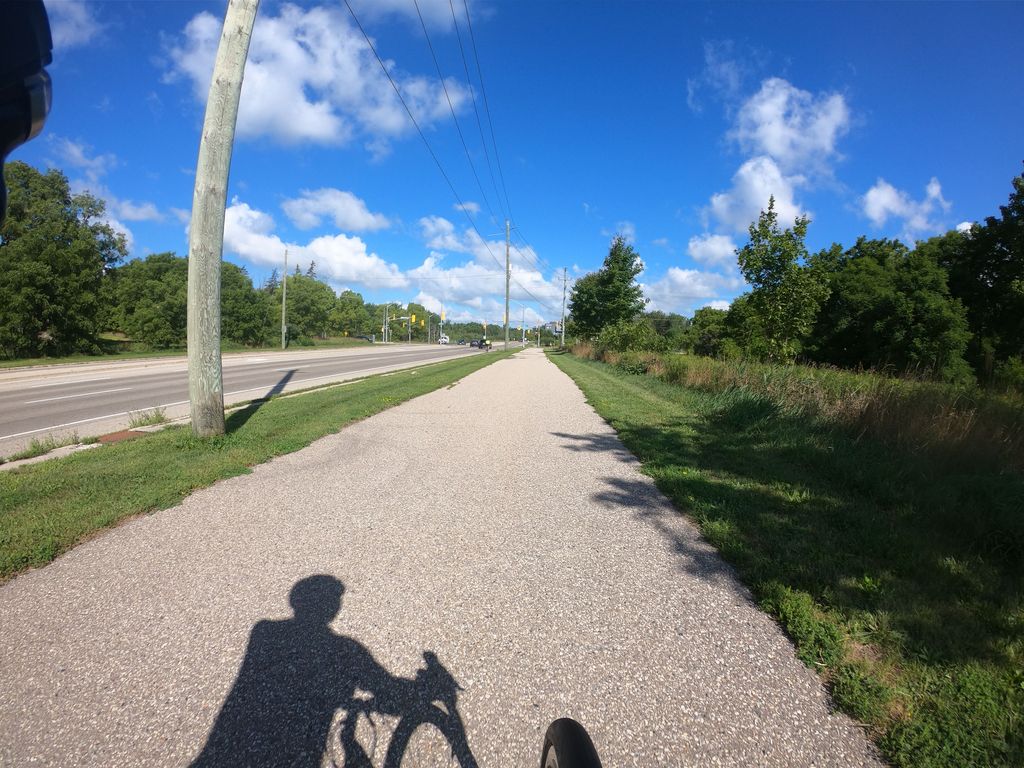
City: kitchener-waterloo